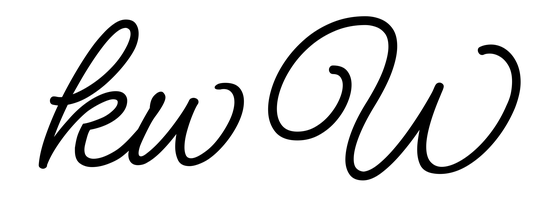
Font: MeowScript-Regular